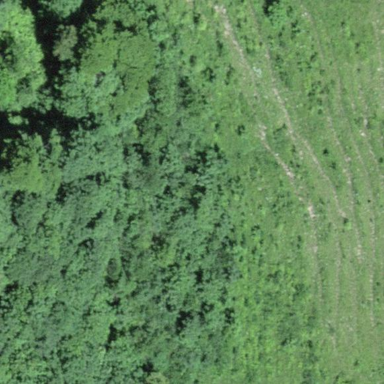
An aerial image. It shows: Patch of scrub vegetation.